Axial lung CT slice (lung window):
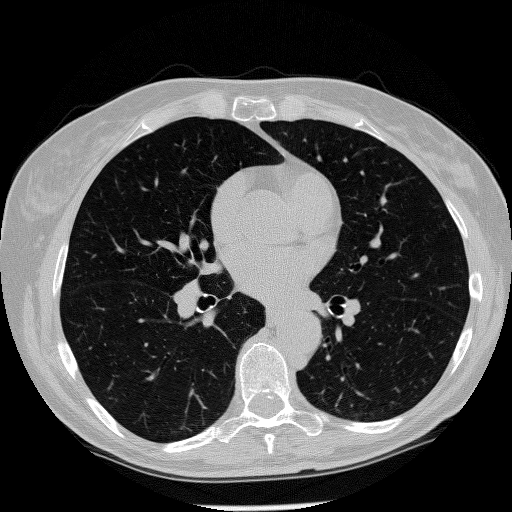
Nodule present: no